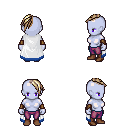
a pixel art fantasy rpg character, female body template, dark elf, purple skin, white trimmed cape, magenta pants, white blonde long mohawk hairstyle, leather bracers, brown shoes, four views (front, back, left, right), 2x2 character sprite sheet, small pixel art, hard edges, no anti-aliasing